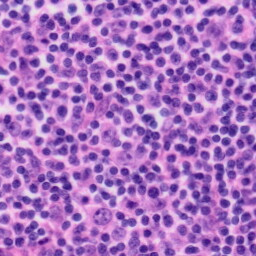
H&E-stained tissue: Tonsil